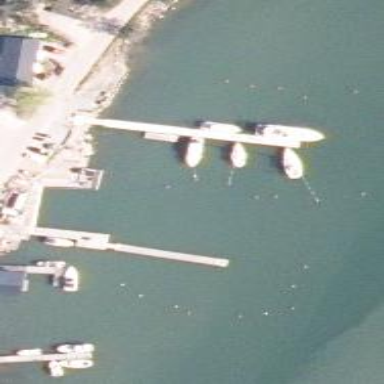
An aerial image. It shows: Marina area for leisure land.